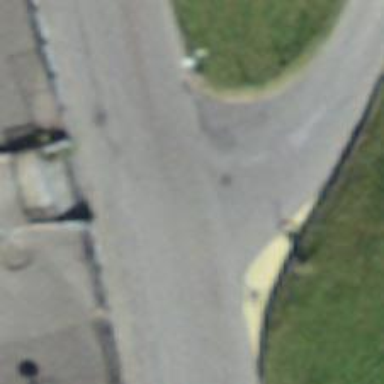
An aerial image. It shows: Bus stop with platform for public transport.